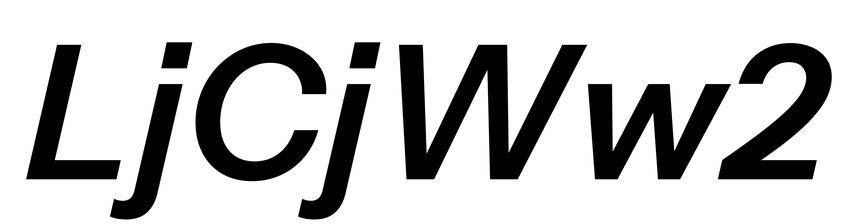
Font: InstrumentSans-Italic_SemiBold_Italic